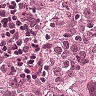
Metastatic tissue present: yes